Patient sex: M
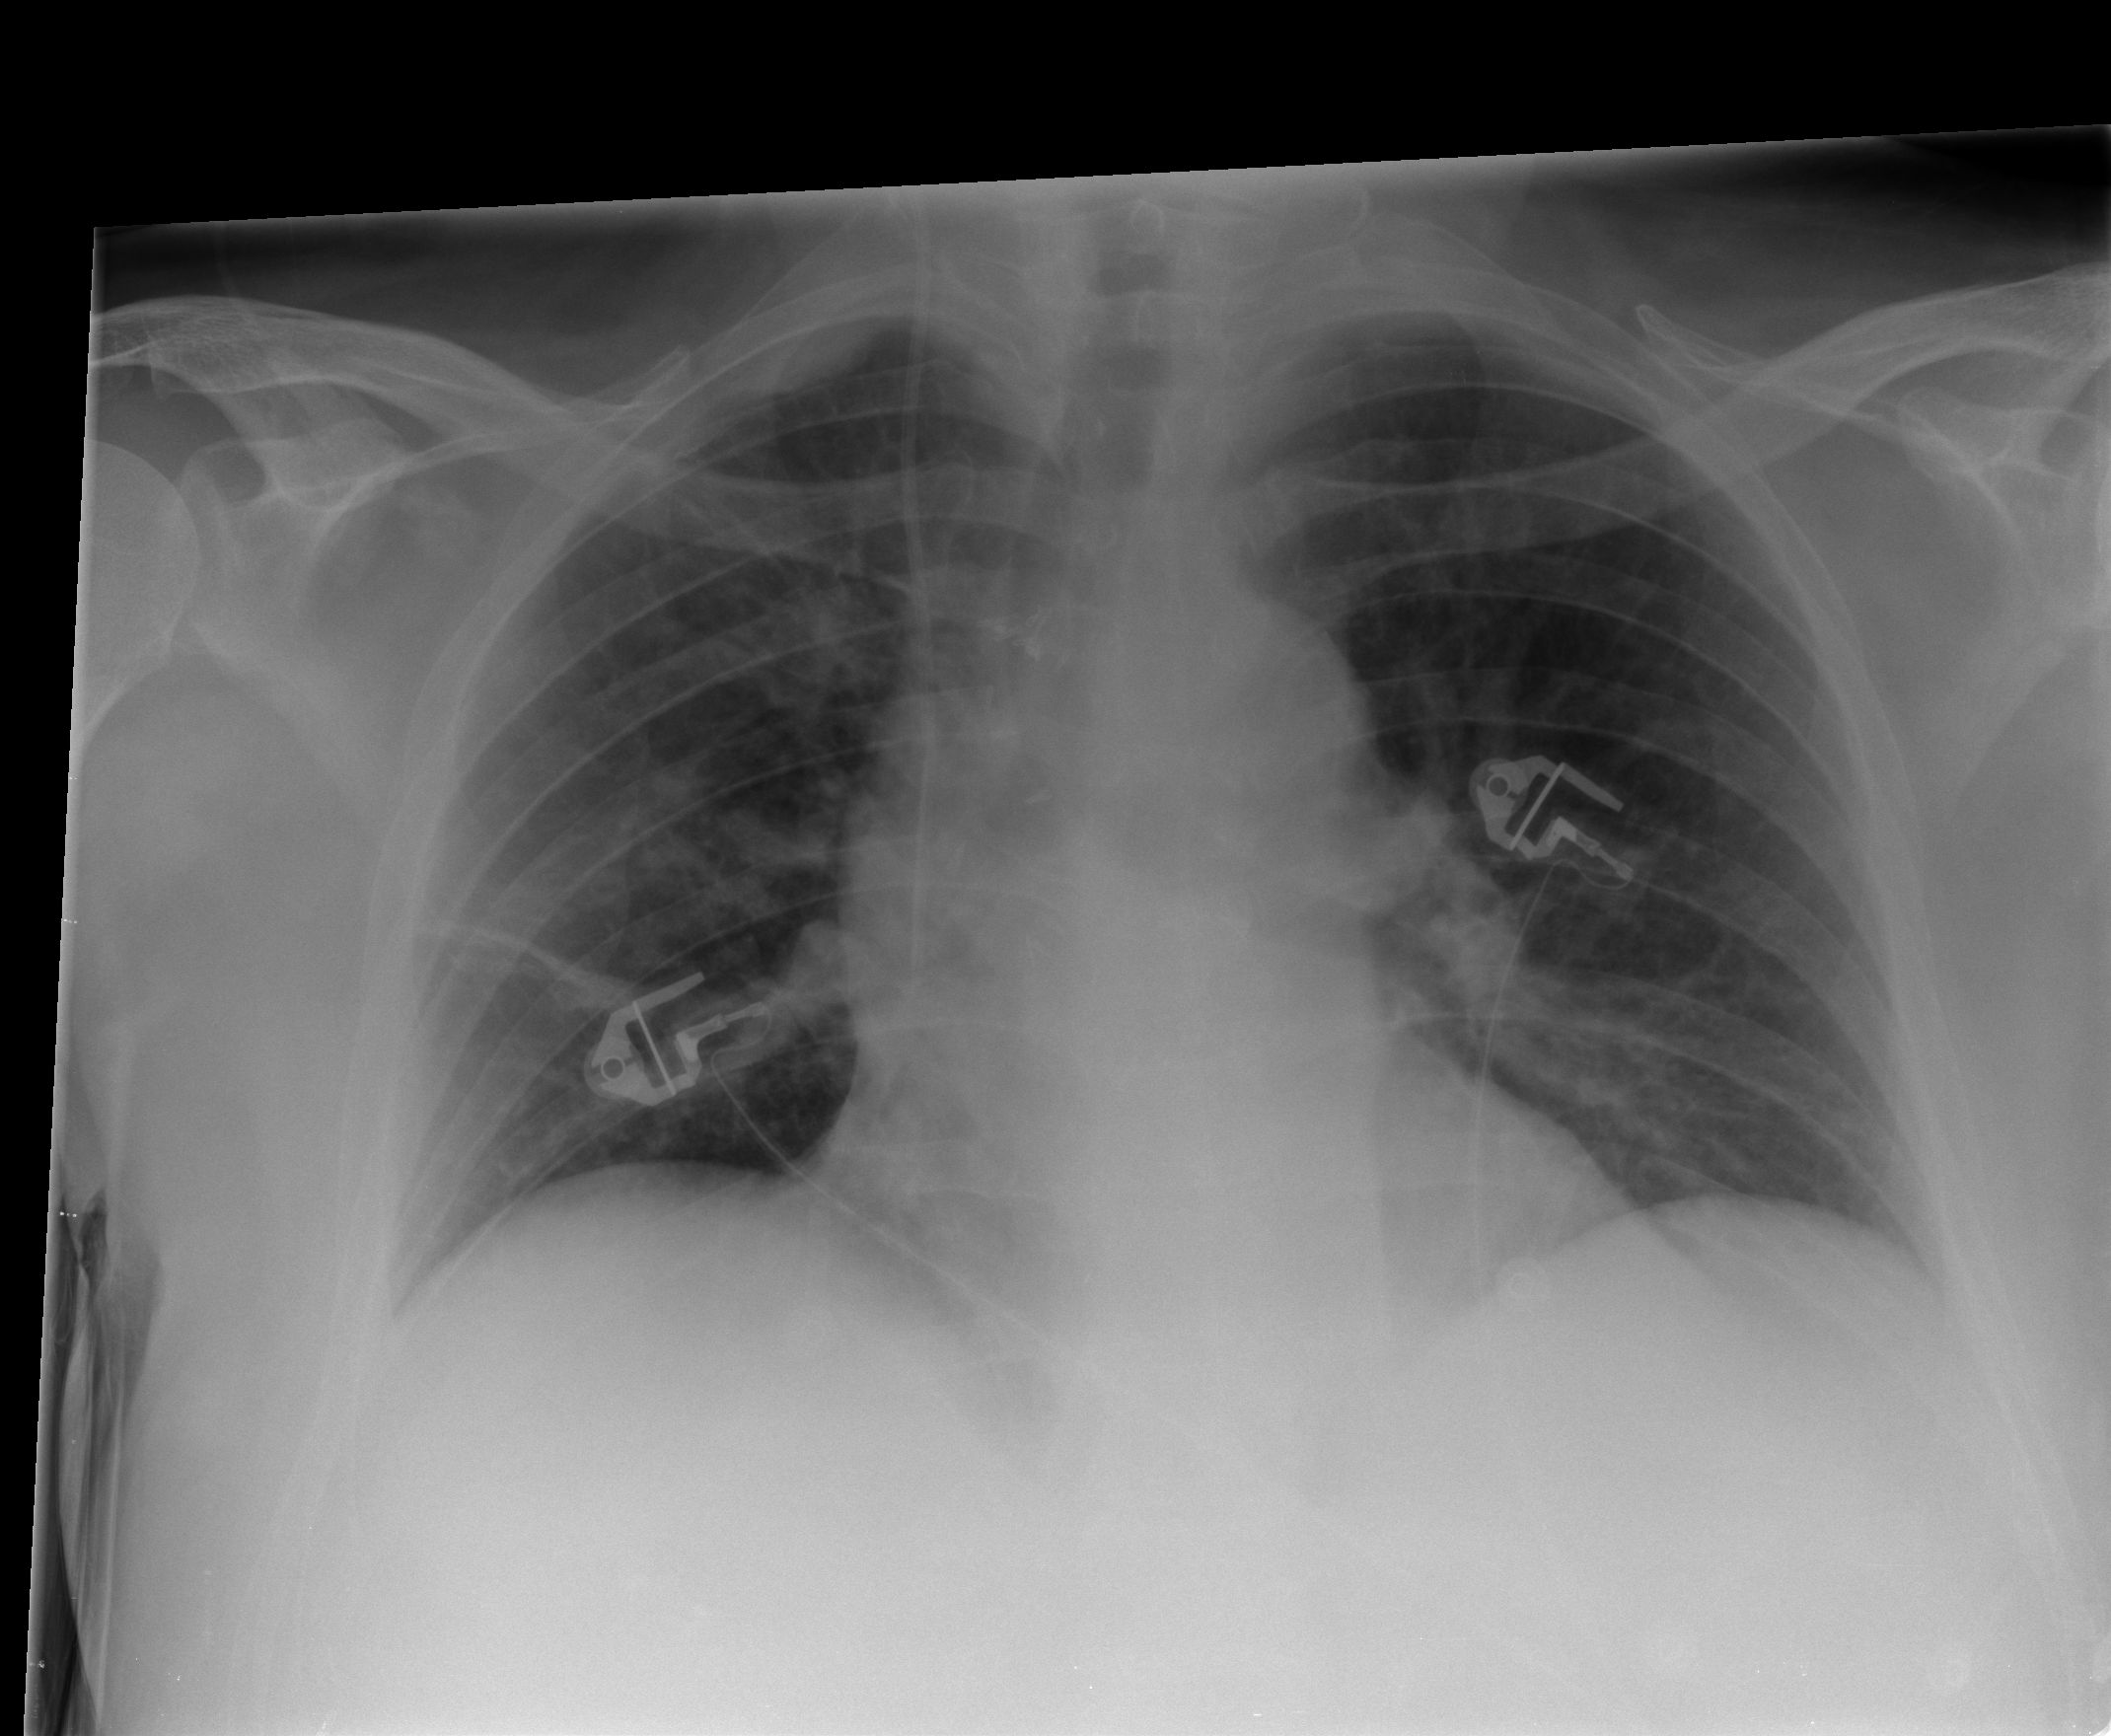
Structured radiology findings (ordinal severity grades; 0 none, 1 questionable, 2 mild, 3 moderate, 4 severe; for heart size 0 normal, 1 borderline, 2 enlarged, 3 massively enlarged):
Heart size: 0
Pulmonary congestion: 1
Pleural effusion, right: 0
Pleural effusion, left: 0
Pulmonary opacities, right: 0
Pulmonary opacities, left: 0
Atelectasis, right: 2
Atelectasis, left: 1